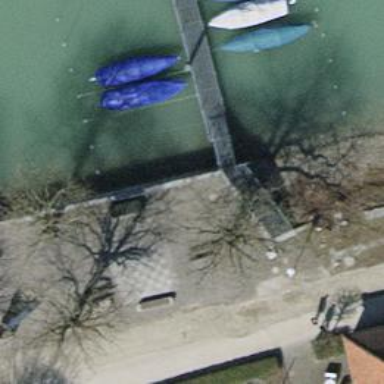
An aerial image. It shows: Man-made pier.